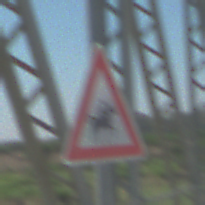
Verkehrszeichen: ReiterLinks
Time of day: MorningAfternoon
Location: Outdoor (Special)
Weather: Clear
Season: NotSpecified
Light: Natural